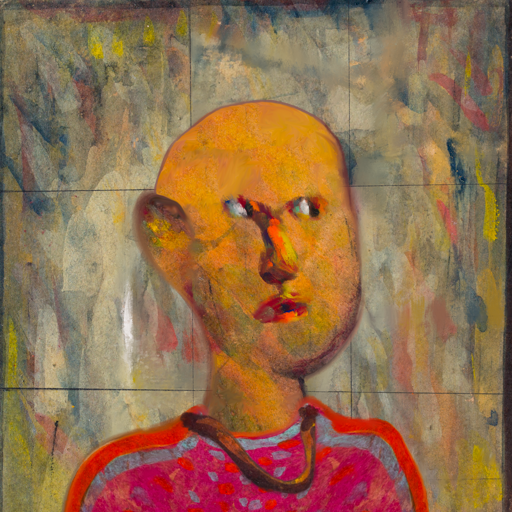
Background: GypsyMother, Head And Neck Side: Gypsy_Mother, Face Side: An_Impression, Bust: Sisters, Hair Side: Blank, Head Accessory: Blank, Second Necklace: Comrade, Necklace: Blank, Baby: Blank